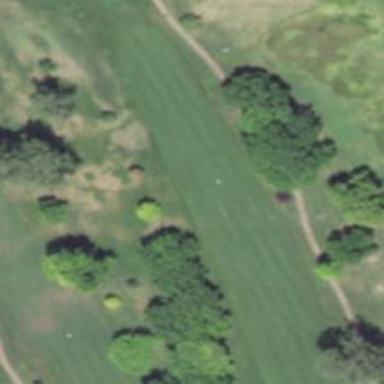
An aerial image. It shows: View of golf hole.